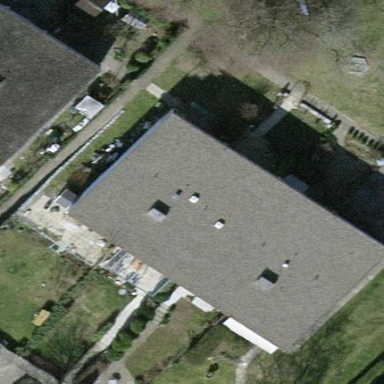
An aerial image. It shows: Terrace building.